Question: Hi Every one is it possible to display default twitter tweet dialog in our application like this !

is it possible in case possible how to implement this dialog?
NOTE: i'm login to twitter account in some where of application no need to log in again just i want click some button this dialog is display how to do this one?
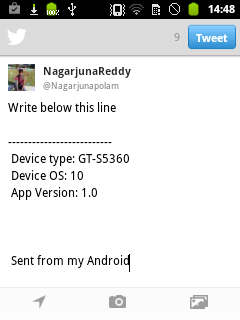
Answer: Is this is what you are looking for ?
'''
Intent tweetIntent = new Intent();
tweetIntent.setType("text/plain");
tweetIntent.putExtra(Intent.EXTRA_TEXT, "---Place default text here---");
final PackageManager packageManager = getActivity().getPackageManager();
List<ResolveInfo> list = packageManager.queryIntentActivities(tweetIntent, PackageManager.MATCH_DEFAULT_ONLY);
for (ResolveInfo resolveInfo : list) {
String p = resolveInfo.activityInfo.packageName;
if (p != null && p.startsWith("com.twitter.android")) {//if the native twitter app is found
tweetIntent.setPackage(p);
startActivity(tweetIntent);
}
}
'''